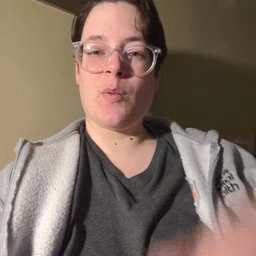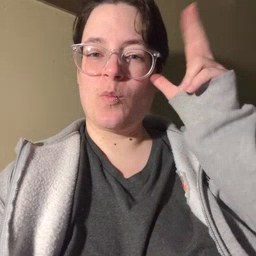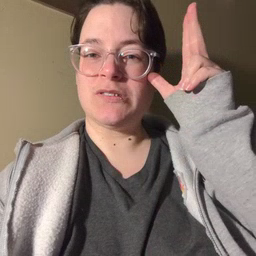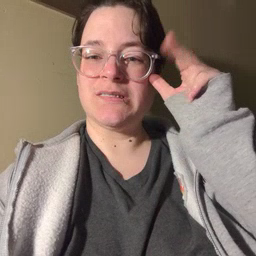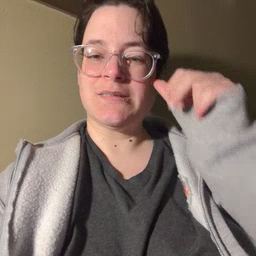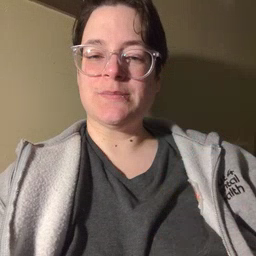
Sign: horse